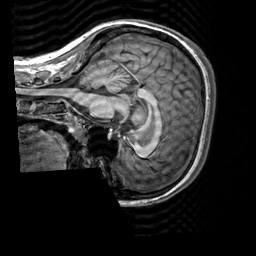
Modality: T1w
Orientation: sagittal
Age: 19
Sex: female
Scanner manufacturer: siemens
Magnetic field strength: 3 T
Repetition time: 2.3 s
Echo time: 0.00303 s